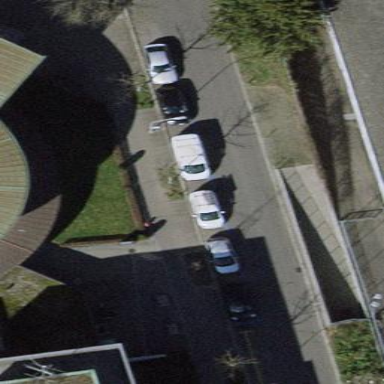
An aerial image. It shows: Parking lane for vehicles.